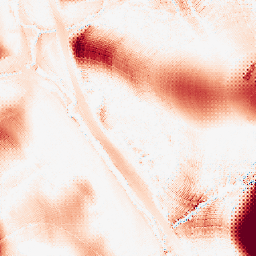
Category: morphological
Decomposition family: tophat
Decomposition parameters: size: 50
mode: white
Upsampling method: regularized
Upsampling parameters: scale: 2
lambda_reg: 0.1
Upsampling scale: 2